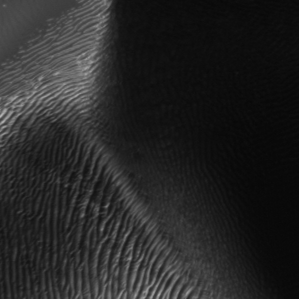
Label: frost